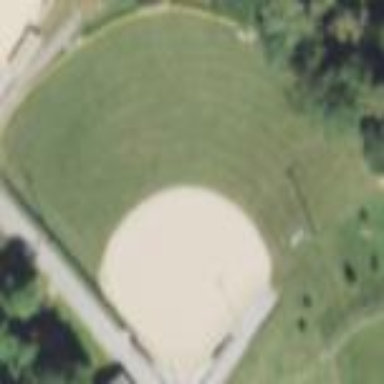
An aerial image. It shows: Baseball pitch for leisure and sports activities.